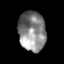
Tissue: skin
Cell type: Epithelial cells
Senescence score: 0.2558
Nuclear area (px): 1066
Mean DAPI intensity: 135.004